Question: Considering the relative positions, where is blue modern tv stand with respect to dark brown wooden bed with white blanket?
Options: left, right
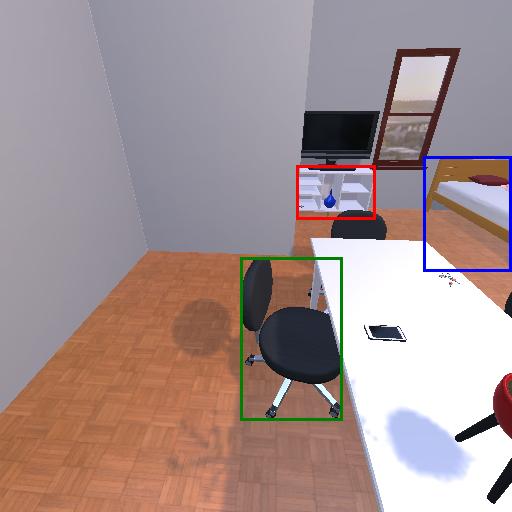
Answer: left